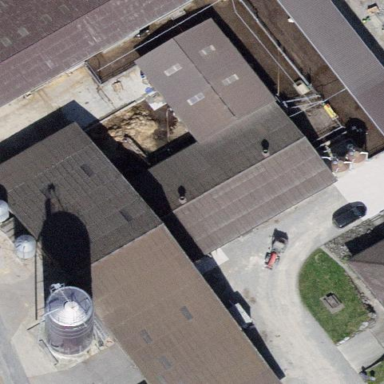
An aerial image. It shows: Farm building.